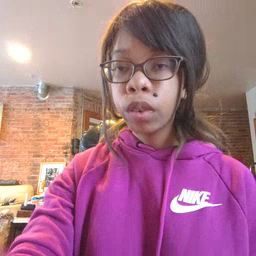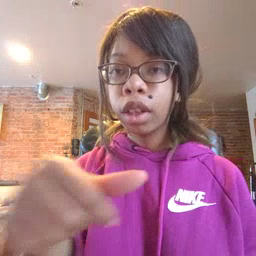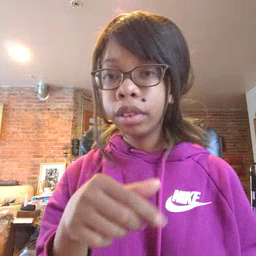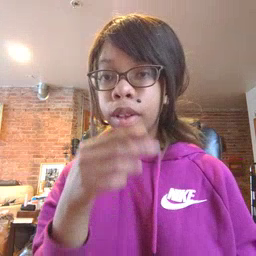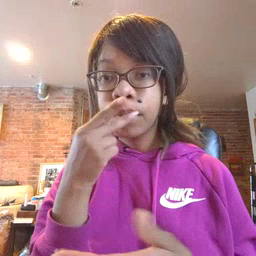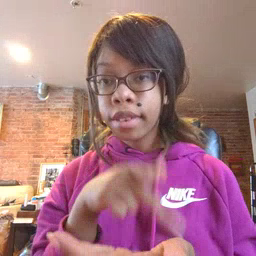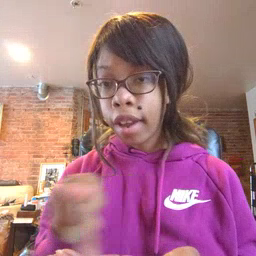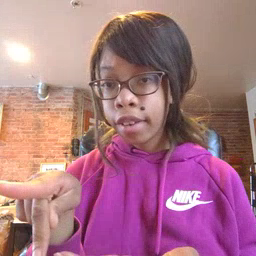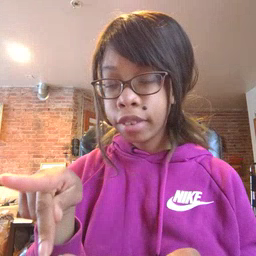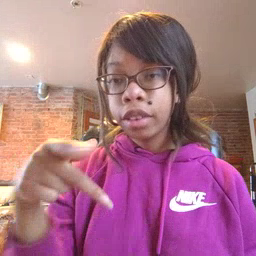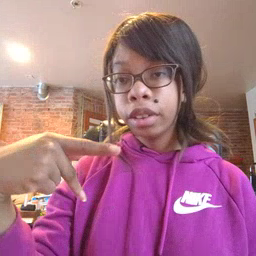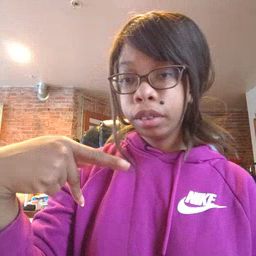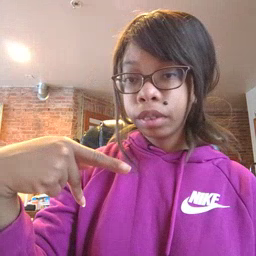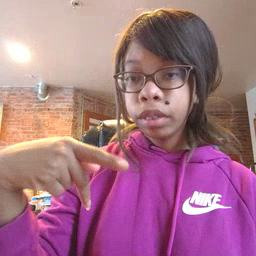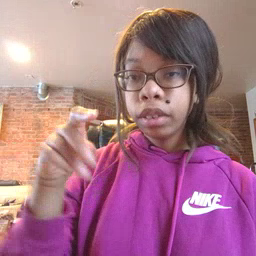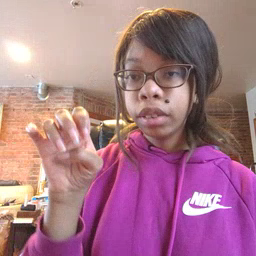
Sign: pencil